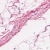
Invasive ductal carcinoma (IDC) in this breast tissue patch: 0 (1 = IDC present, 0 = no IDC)